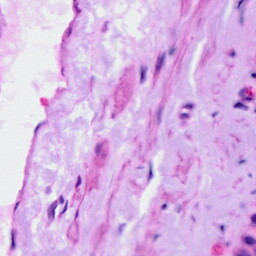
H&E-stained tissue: Ovarian